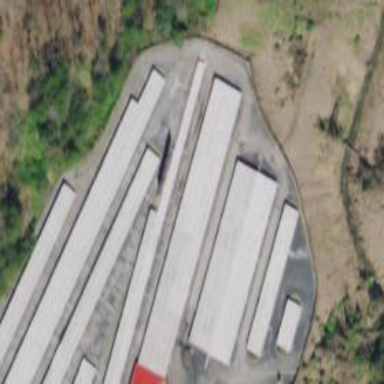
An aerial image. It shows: Storage rental shop.